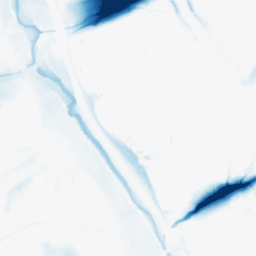
Category: morphological
Decomposition family: morphological_ellipse
Decomposition parameters: operation: closing
width: 50
height: 50
Upsampling method: lanczos
Upsampling parameters: scale: 8
Upsampling scale: 8